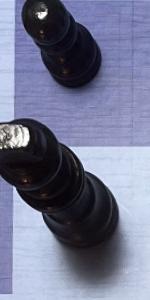
Label: King_Black